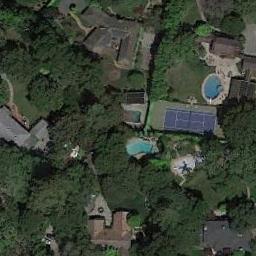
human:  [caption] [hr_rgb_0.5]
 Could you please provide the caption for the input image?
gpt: There are many trees near the tennis court .

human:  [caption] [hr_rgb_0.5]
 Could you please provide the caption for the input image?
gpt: The tennis court is on the grass next to some buildings and trees .

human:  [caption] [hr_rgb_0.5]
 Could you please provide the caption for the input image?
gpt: Tennis court and swimming pool in the middle of a residential area surrounded by trees .

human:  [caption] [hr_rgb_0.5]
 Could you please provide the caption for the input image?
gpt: One side of the tennis court was shaded by the shade of a tree .

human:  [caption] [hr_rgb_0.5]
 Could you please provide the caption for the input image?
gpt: There are many green trees around the tennis court .